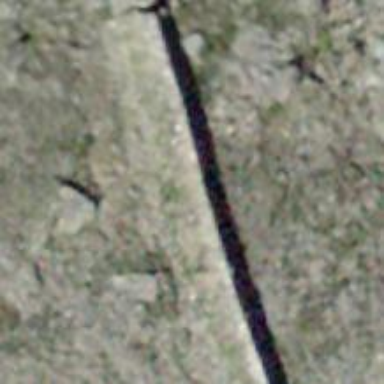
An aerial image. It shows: Retaining wall.